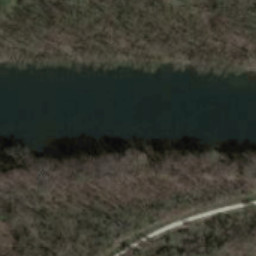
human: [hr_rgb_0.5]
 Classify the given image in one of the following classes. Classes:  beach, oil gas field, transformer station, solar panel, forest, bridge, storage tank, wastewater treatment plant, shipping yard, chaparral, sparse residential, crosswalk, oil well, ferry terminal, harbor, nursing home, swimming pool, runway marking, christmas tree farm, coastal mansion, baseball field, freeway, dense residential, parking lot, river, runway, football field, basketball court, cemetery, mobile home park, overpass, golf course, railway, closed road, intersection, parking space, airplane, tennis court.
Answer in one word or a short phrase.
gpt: river